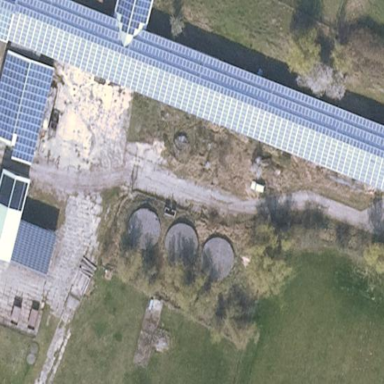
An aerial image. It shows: Building equipped with solar photovoltaic panel for generating electricity. The small installation is solar power generator.